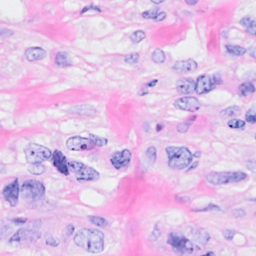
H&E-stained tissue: Breast